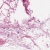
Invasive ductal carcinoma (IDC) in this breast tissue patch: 0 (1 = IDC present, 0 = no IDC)